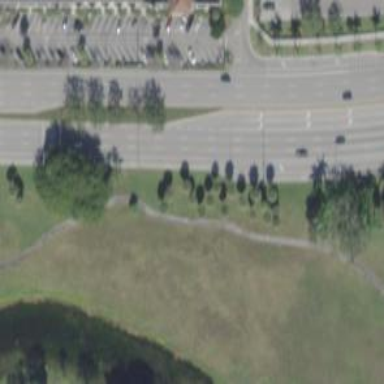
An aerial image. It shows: Path designated for golf carts.